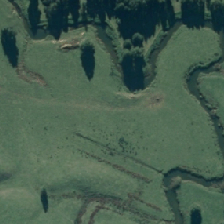
Land cover: herbaceous_freshwater_vege